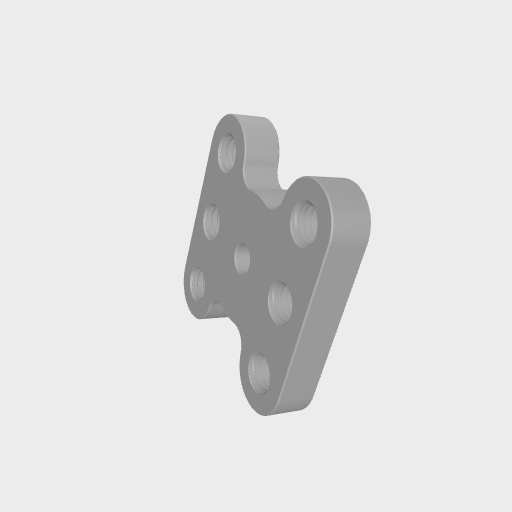
Part: SetScrewHub3ID